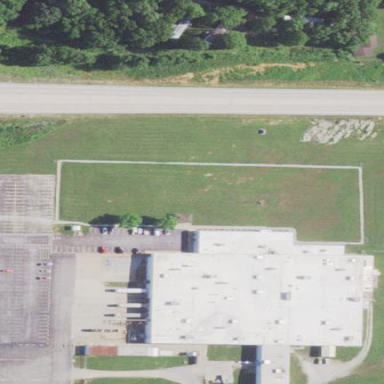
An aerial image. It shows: Industrial building.